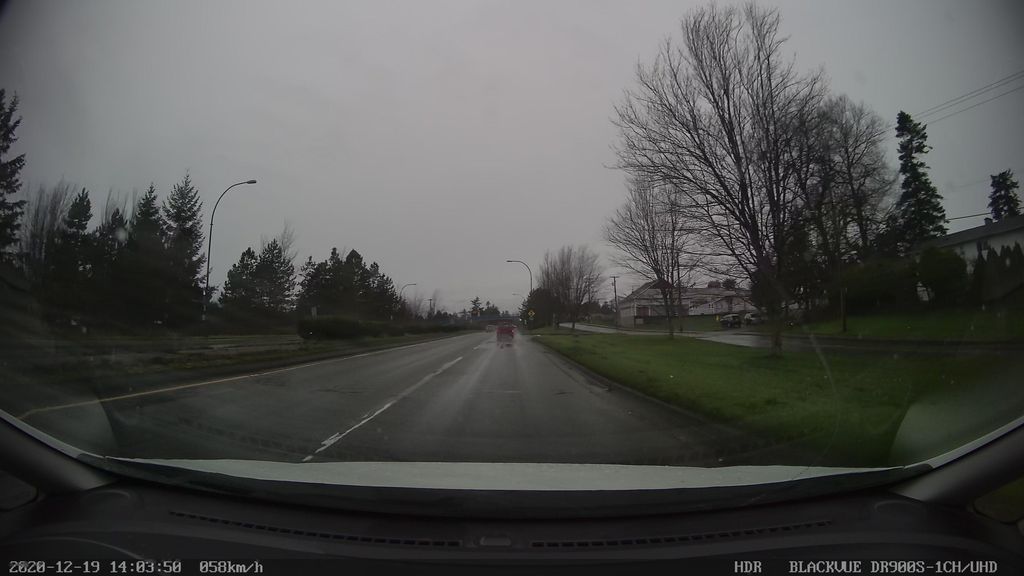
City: victoria